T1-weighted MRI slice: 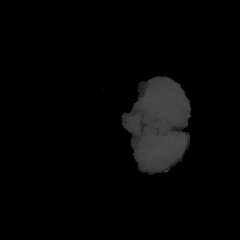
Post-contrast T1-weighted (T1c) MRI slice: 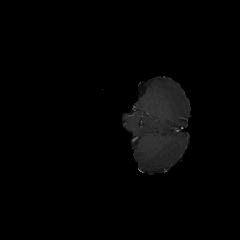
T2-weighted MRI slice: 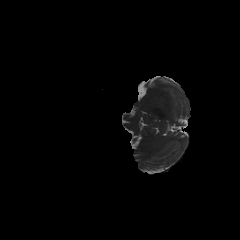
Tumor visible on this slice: no